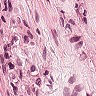
Metastatic tissue present: no